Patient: sex M, age 80
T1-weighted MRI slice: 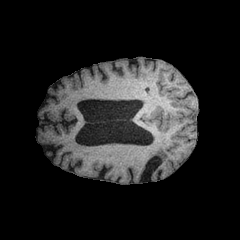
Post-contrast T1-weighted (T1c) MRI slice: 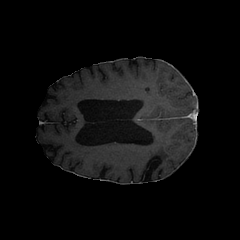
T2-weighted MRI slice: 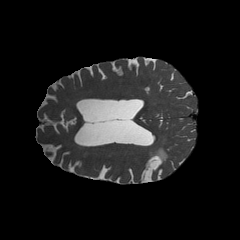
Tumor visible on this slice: no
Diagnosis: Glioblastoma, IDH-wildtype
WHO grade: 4